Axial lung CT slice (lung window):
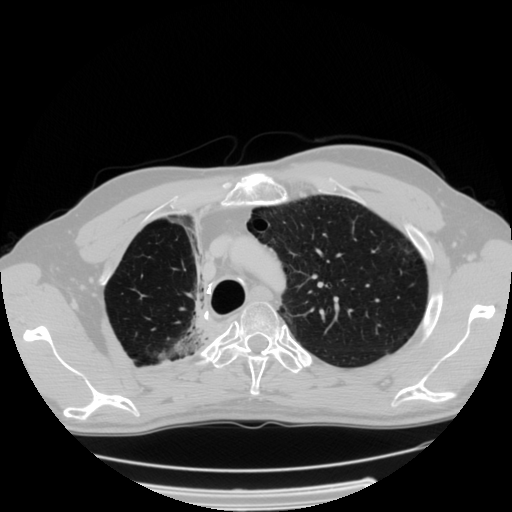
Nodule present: no